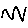
Label: zigzag